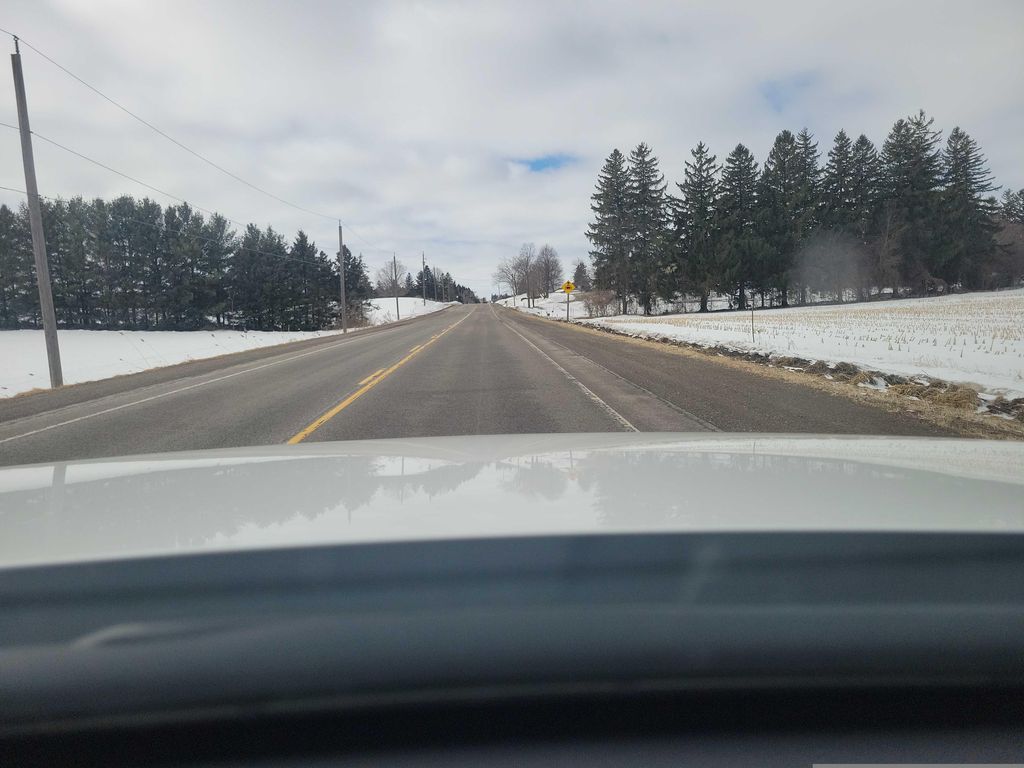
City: kitchener-waterloo